Field crop: tomato
Growth stage: 2
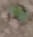
Species: solanum